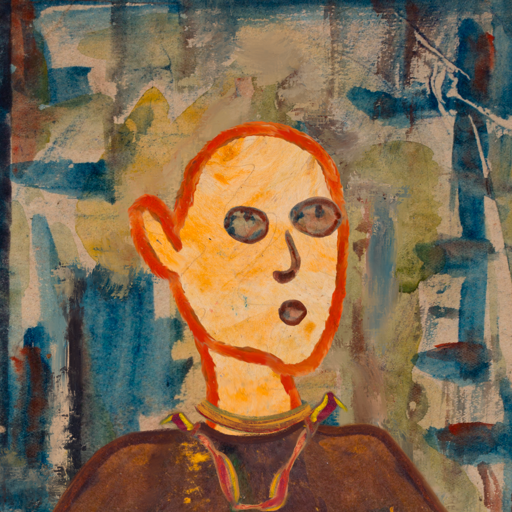
Background: Orphan, Head And Neck Side: Experience, Face Side: Orphan, Bust: Comrade, Hair Side: Blank, Head Accessory: Blank, Second Necklace: Gypsy_Mother_1, Necklace: Mother_And_Son_Son, Baby: Blank